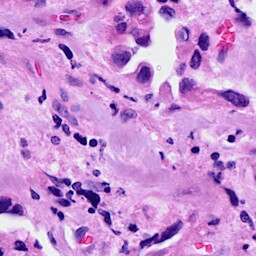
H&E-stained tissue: Breast